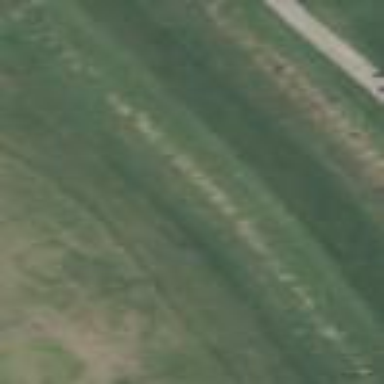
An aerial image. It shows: Grassy area designated as golf tee.